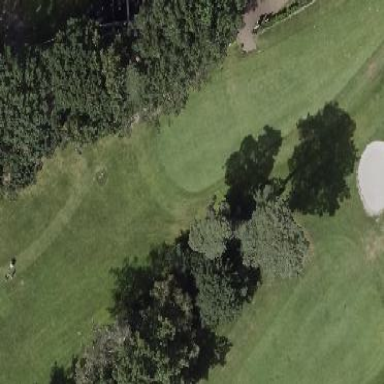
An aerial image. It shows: Golf tee.